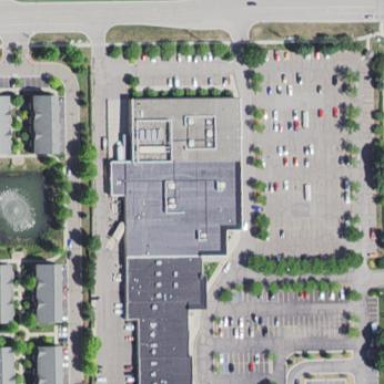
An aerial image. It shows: Retail building housing supermarket.